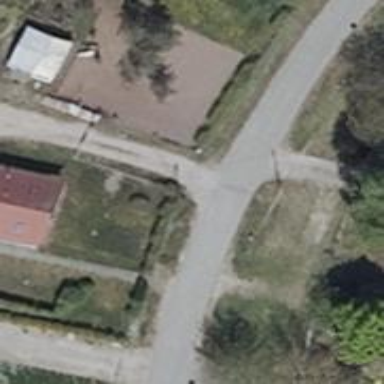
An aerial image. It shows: Residential road with asphalt surface and no sidewalk.